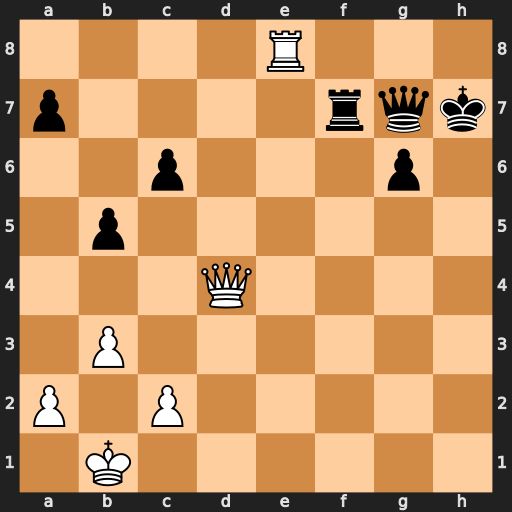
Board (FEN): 4R3/p4rqk/2p3p1/1p6/3Q4/1P6/P1P5/1K6
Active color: w
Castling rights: -
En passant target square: -
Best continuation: Qh4+ Qh6 Rh8+ Kxh8 Qxh6+